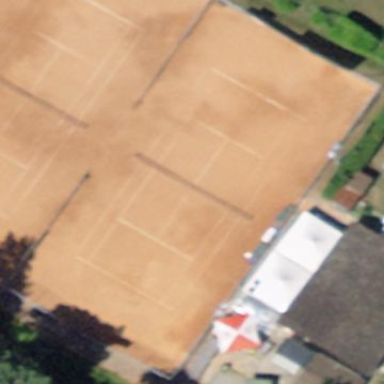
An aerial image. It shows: Tennis court on pitch designated for leisure land.